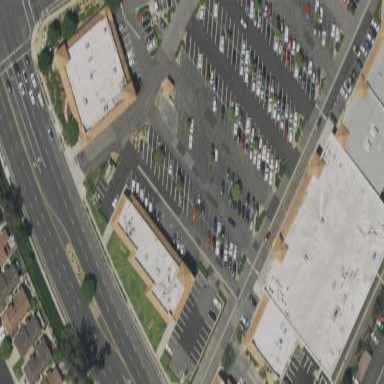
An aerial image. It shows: Retail area.